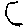
Label: hexagon